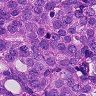
Metastatic tissue present: yes